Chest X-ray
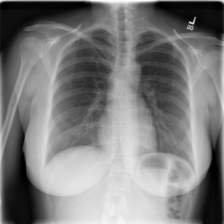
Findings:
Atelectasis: negative
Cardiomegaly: negative
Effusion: negative
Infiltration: negative
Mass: negative
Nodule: negative
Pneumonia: negative
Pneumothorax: negative
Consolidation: negative
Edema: negative
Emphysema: negative
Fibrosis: negative
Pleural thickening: negative
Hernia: negative